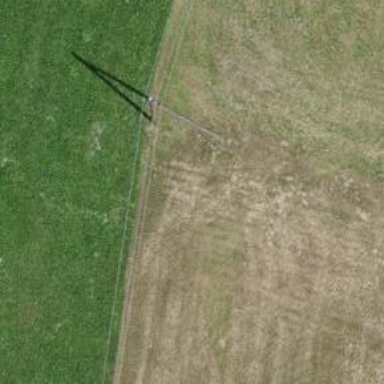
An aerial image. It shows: Utility pole as the man-made structure.